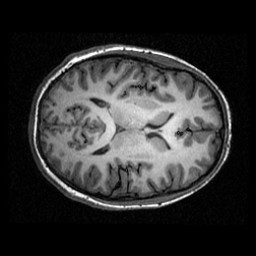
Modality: T1w
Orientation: axial
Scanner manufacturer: ge
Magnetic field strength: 3 T
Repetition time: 0.00904 s
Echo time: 0.00184 s